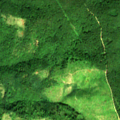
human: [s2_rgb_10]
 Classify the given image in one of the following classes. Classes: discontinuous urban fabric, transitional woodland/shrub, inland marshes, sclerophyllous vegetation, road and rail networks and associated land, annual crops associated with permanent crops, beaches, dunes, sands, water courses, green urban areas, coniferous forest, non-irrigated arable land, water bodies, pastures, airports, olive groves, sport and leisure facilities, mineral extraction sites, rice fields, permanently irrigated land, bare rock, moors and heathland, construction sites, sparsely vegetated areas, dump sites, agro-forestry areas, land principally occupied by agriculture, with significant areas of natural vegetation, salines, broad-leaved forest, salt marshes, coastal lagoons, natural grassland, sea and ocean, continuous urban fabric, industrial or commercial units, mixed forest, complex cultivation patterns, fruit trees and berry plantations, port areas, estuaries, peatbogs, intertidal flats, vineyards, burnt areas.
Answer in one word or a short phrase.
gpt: broad-leaved forest, natural grassland